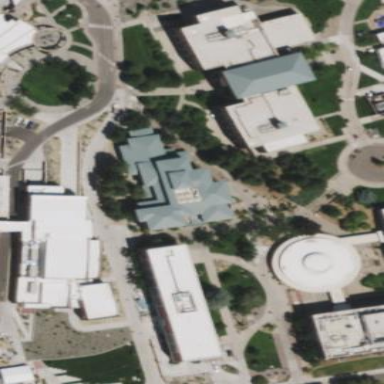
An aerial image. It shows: University building.